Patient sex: F
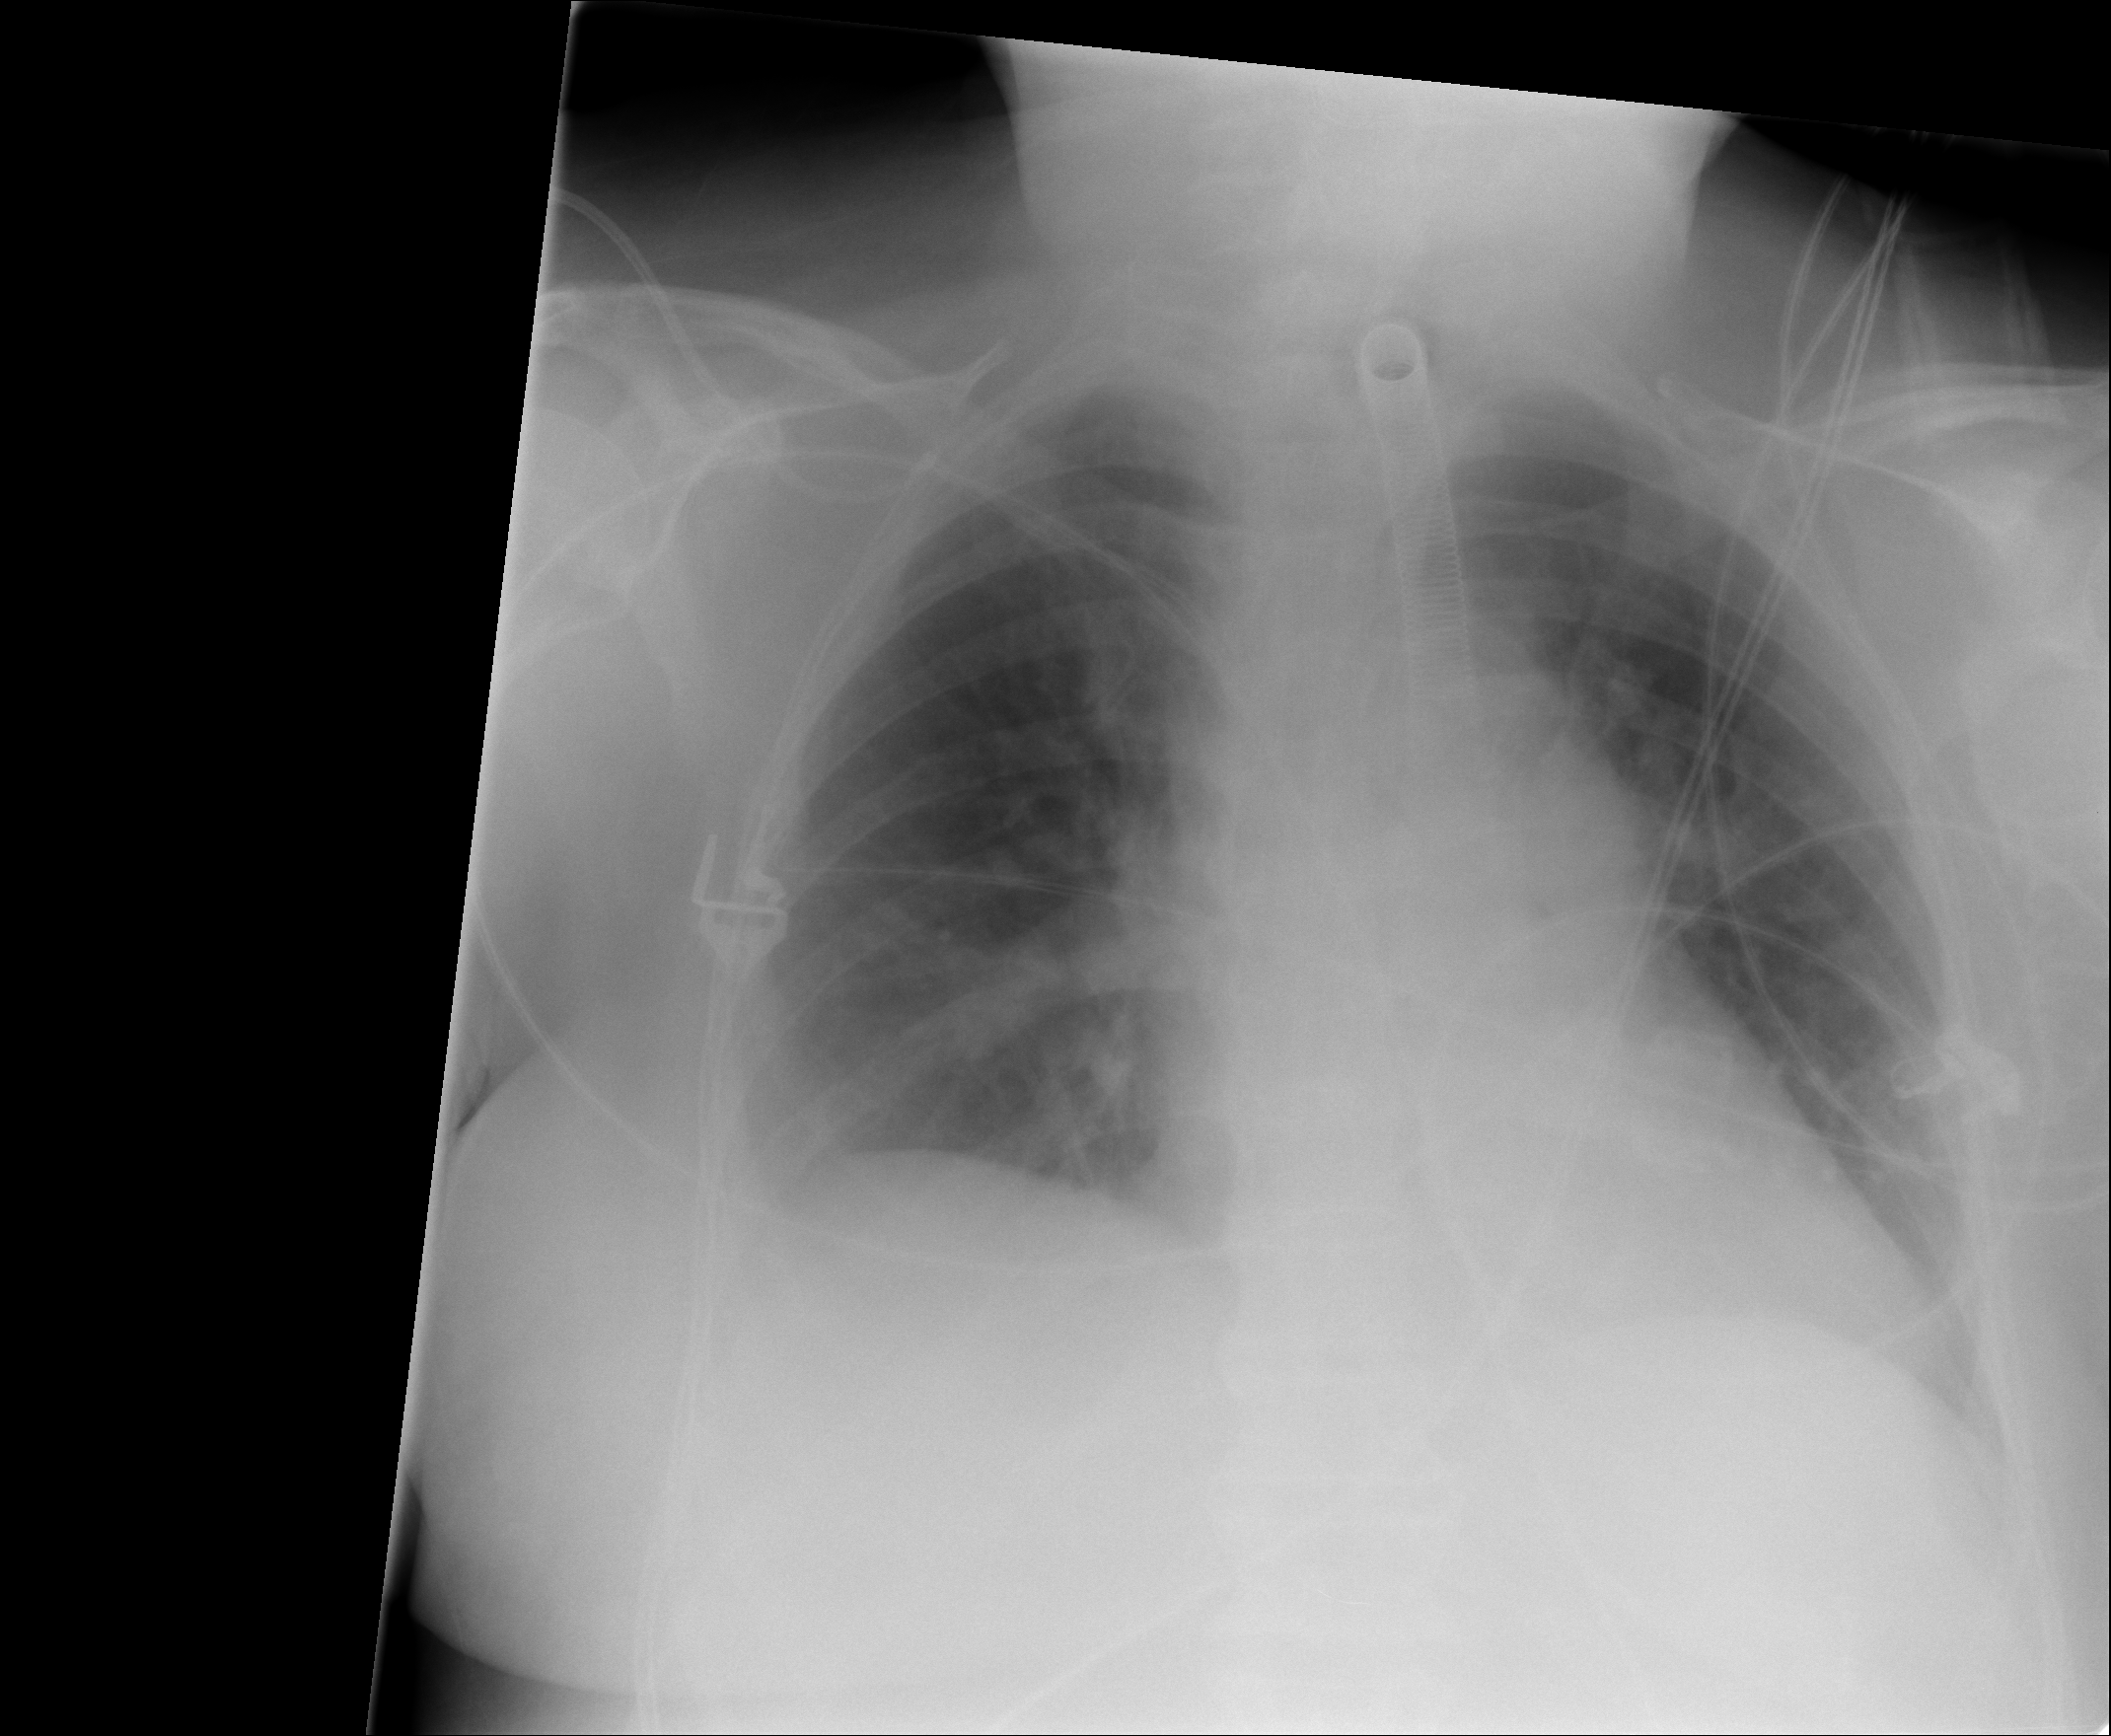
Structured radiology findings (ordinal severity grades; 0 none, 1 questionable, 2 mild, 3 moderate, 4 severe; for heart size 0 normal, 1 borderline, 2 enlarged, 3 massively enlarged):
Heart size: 0
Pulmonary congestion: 0
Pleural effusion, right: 2
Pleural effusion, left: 2
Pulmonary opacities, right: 0
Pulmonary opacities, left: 0
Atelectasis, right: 0
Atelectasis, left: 0